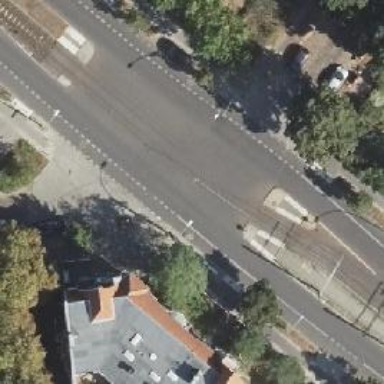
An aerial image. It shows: Tram level crossing on railway.